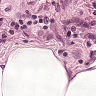
Metastatic tissue present: no